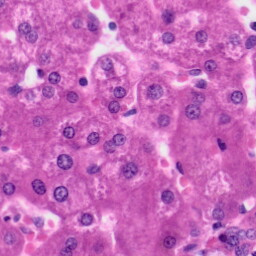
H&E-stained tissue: Liver